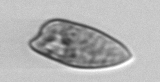
Label: Prorocentrum_dentatum